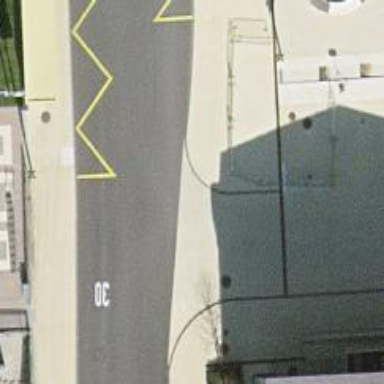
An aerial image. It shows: Bus stop with stop position for public transport.